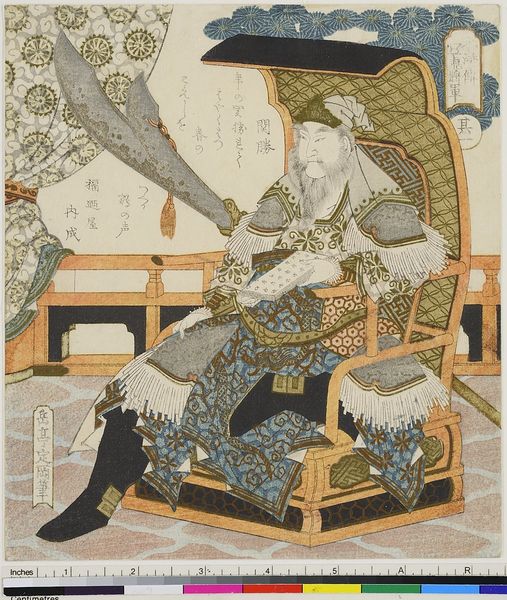
Titel: Guan Sheng, Blatt 1 aus der Serie: Die fünf Tigergeneräle des Suikoden
Künstler: Yashima Gakutei
Standort: Hamburg
Institution: Museum für Kunst und Gewerbe Hamburg
Schlagwörter: mann, bunt, bart, vorhang, fransen, sitzend, holzschnitt, geländer, asien, druckgraphik, druckgrafik, schwert, asiatisch, general, feldherr, macht, zeit, farbholzschnitt, marschall, edo, reproduktionen, druckerzeugnisse, oberbefehlshaber